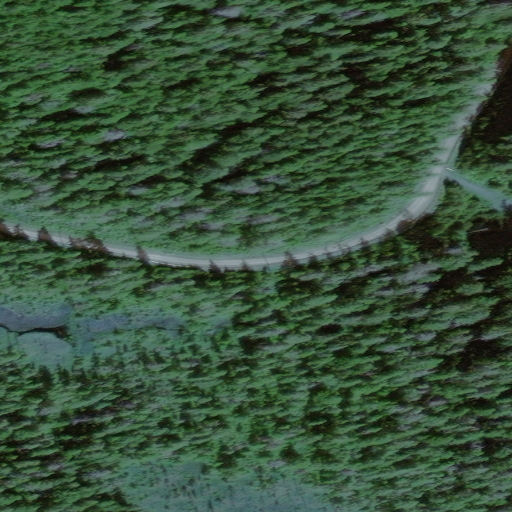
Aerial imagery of cape in Alaska named False Arden containing only unknown